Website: home-depot
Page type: review-order
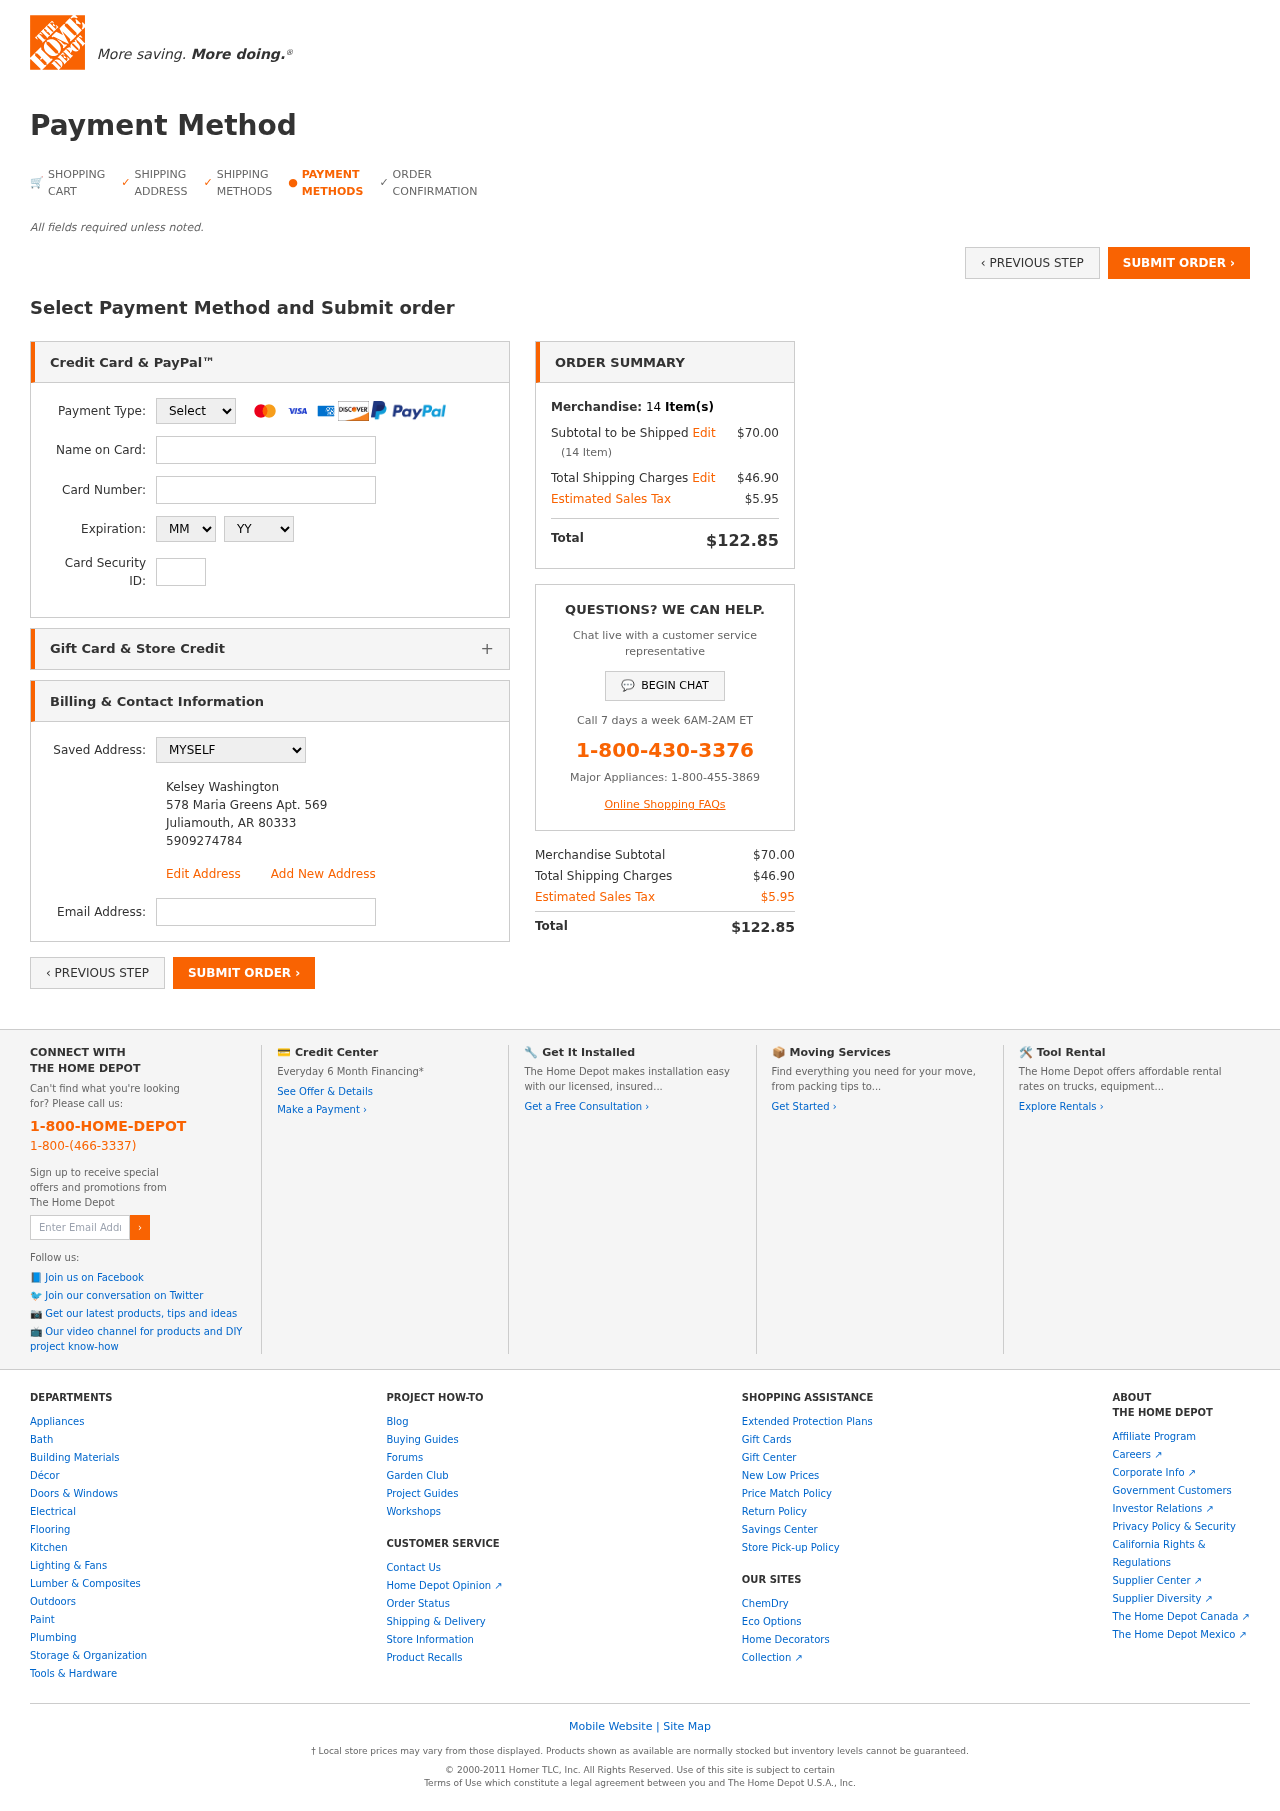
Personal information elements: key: PII_CARD_CVV
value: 2435
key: PII_CARD_EXPIRY_MONTH
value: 06
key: PII_CARD_EXPIRY_YEAR
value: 26
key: PII_CARD_NUMBER
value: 3404 4573 7499 109
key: PII_CARD_TYPE
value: American Express
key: PII_EMAIL
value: kelseywashington@yahoo.com
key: PII_FULLNAME
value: Kelsey Washington
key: PII_FULLNAME2
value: Kelsey Washington
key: PII_STREET2
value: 578 Maria Greens Apt. 569
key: PII_CITY2
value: Juliamouth
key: PII_STATE_ABBR2
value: AR
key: PII_POSTCODE2
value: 80333
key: PII_PHONE2
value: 5909274784
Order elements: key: ORDER_NUM_ITEMS
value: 14
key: ORDER_SUBTOTAL
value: $70.00
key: ORDER_NUM_ITEMS2
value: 14
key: ORDER_SHIPPING_COST
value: $46.90
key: ORDER_TAX
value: $5.95
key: ORDER_TOTAL
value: $122.85
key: ORDER_SUBTOTAL2
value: $70.00
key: ORDER_SHIPPING_COST2
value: $46.90
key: ORDER_TAX2
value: $5.95
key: ORDER_TOTAL2
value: $122.85